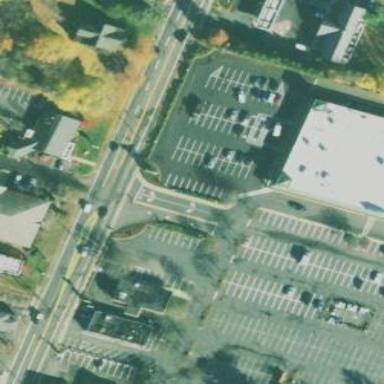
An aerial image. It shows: Parking area.